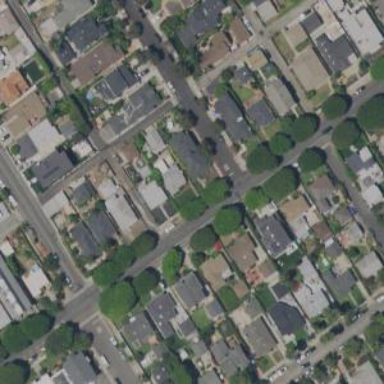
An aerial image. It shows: Residential alley serving as service road.